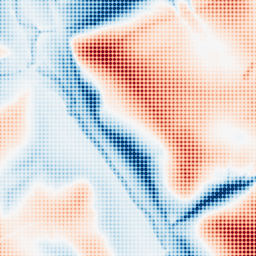
Category: trend_removal
Decomposition family: local_polynomial
Decomposition parameters: window_size: 101
degree: 2
Upsampling method: sinc_blackman
Upsampling parameters: scale: 8
kernel_size: 8
Upsampling scale: 8